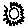
Label: sun